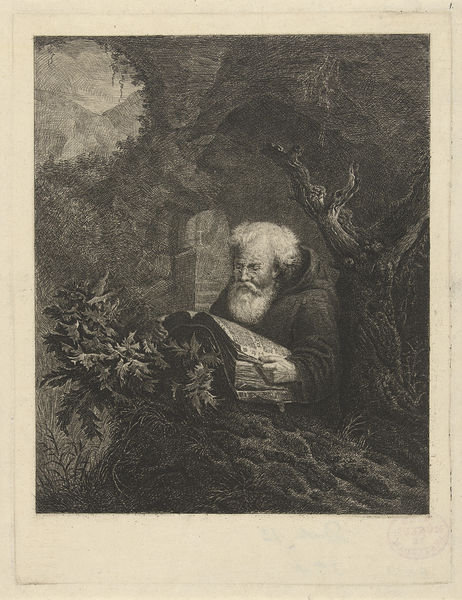
Titel: De heremiet
Künstler: Johannes Pieter de Frey
Standort: Amsterdam
Institution: Rijksmuseum
Schlagwörter: old, portrait, print, wood, man, tree, landscape, trees, male, forest, paper, elderly, glasses, sketch, beard, old man, saint, reading, leaves, rectangle, read, book, learning, bible, scholar, woods, tome, white hair, prophecy